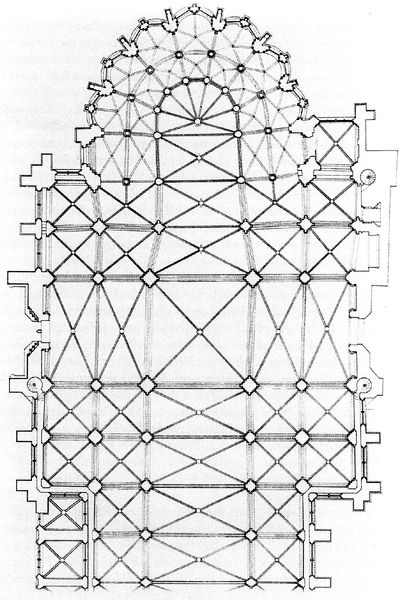
Titel: Abteikirche in St. Denis
Standort: St. Denis, Abteikirche (EU - F)
Schlagwörter: fenster, glas, schwarz, skizze, säulen, zeichnung, gebäude, architektur, kirche, blatt, gotik, rund, bogen, rundbogen, wände, paradies, eingang, gewölbe, dom, druck, seite, kathedrale, portal, mittelgang, mittelschiff, apsis, chor, kapelle, plan, grundriss, bauplan, aufriß, rotunde, vierung, chorumgang, seitengang, krche, fünf schiffig, fanösisch, s. denis, umgangschor, radialkapellen